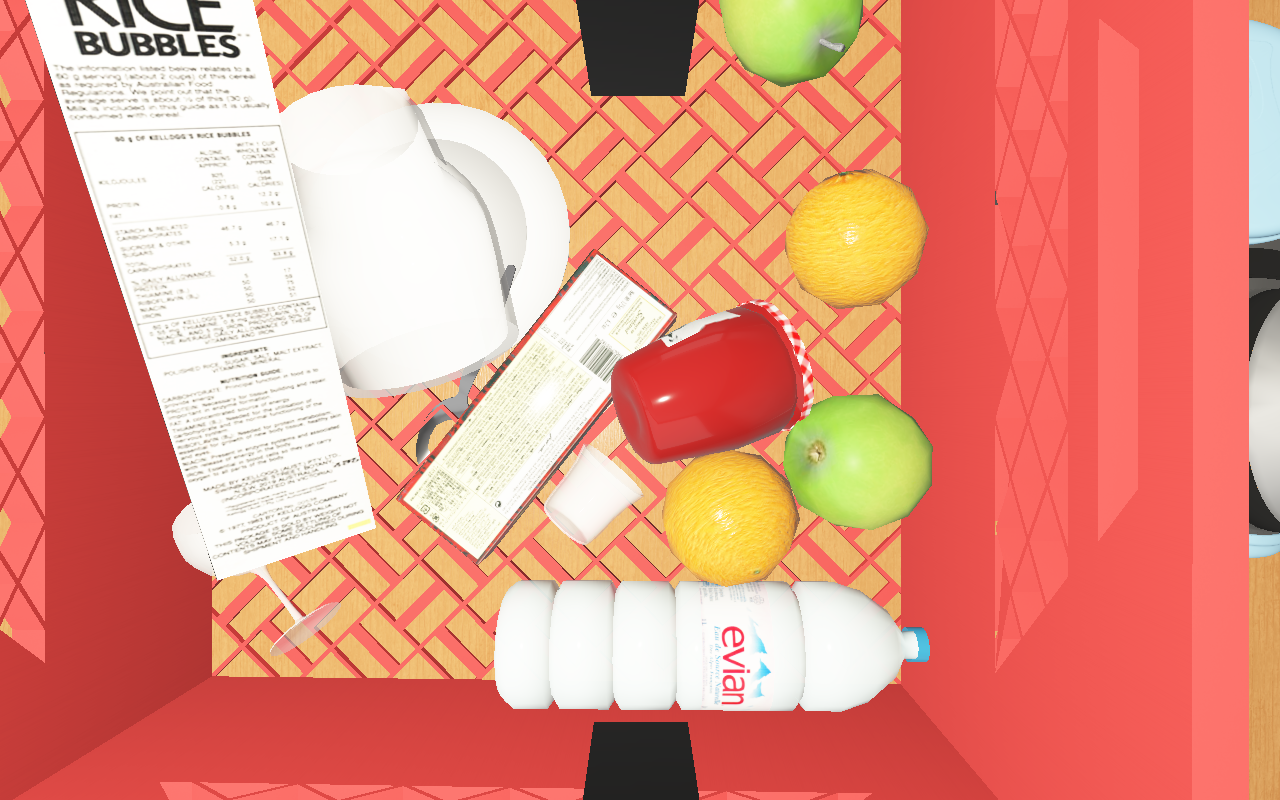
Objects in the scene:
apple
orange
orange
wineglass
honey jar
jam jar
cereal box
cereal box